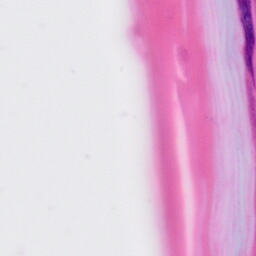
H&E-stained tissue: Skin